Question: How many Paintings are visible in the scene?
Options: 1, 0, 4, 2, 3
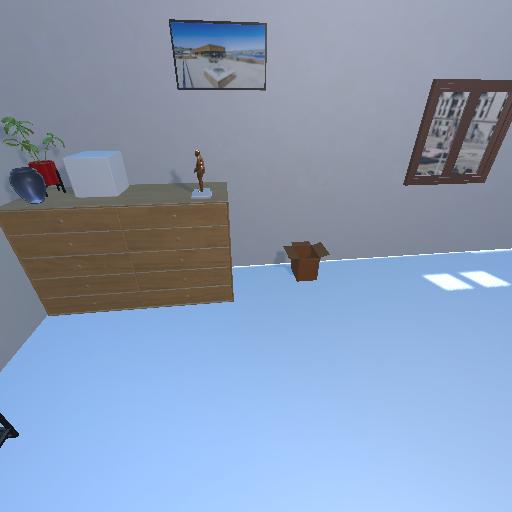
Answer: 1